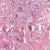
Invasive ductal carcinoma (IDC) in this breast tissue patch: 1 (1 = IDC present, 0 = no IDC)